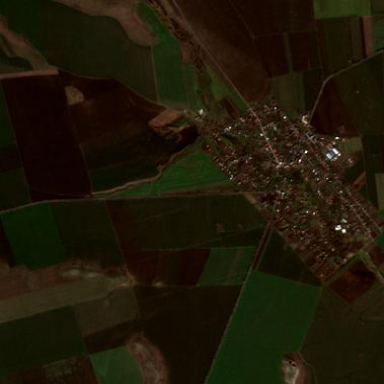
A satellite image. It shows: Village area.